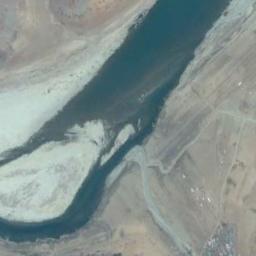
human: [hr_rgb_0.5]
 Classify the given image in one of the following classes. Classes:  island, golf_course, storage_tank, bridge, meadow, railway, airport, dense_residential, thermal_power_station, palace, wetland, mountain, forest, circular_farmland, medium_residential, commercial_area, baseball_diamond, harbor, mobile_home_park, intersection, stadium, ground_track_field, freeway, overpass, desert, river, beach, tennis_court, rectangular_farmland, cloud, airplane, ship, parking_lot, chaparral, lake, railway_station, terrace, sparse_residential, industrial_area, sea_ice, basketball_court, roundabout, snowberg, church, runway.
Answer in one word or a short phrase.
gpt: river